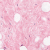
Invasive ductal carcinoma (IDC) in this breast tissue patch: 0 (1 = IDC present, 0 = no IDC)